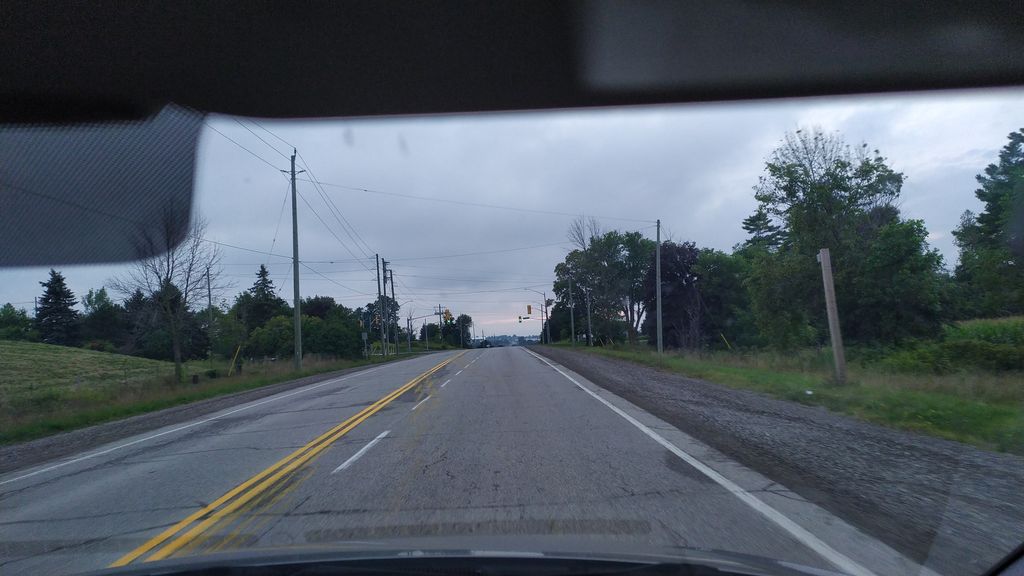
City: kitchener-waterloo